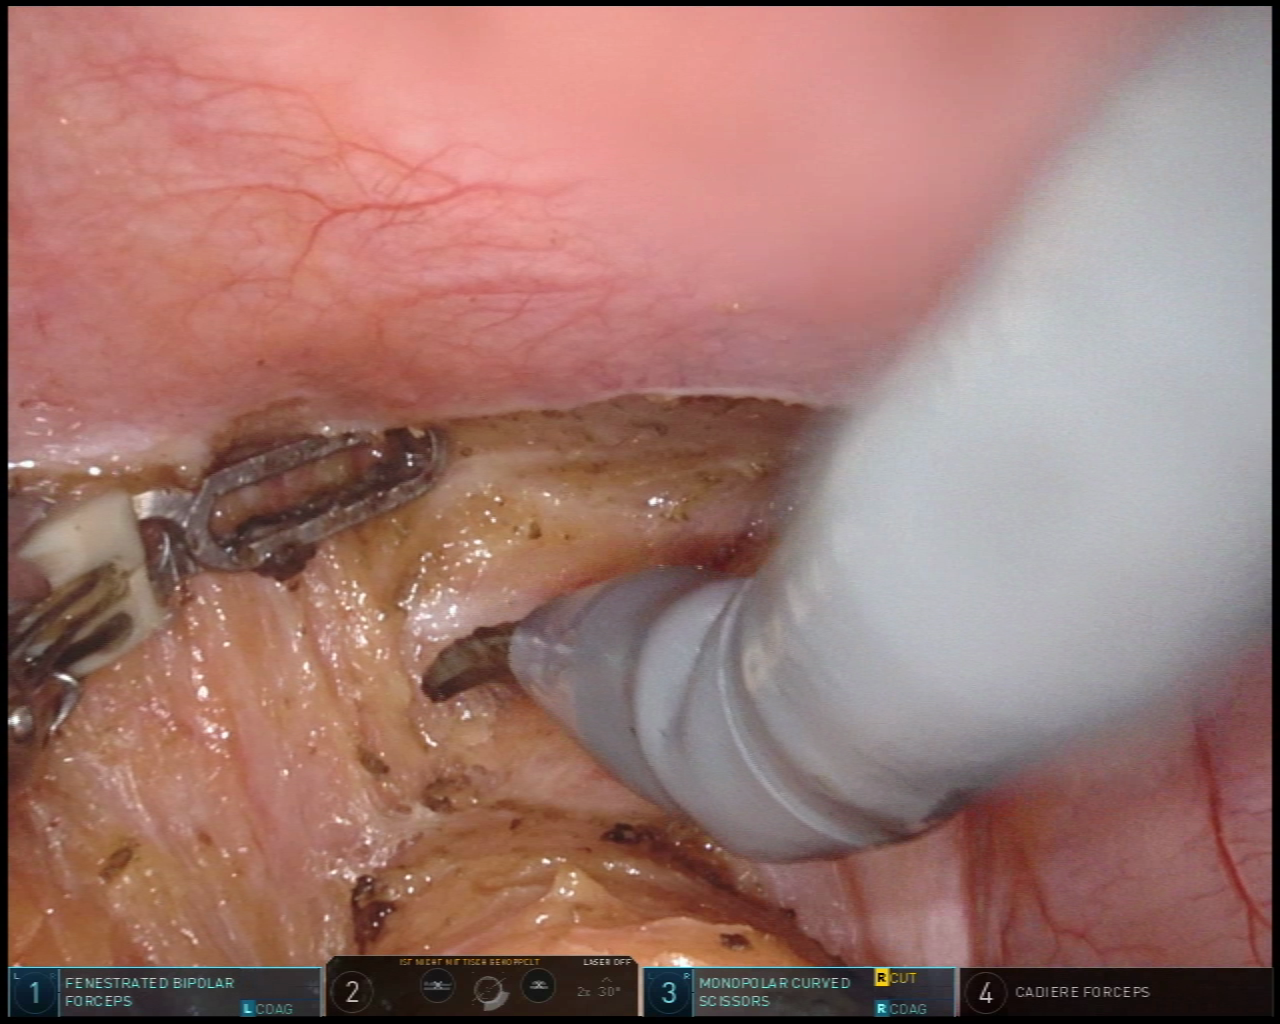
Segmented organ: vesicular_glands
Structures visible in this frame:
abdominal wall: no
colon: no
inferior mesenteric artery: no
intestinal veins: no
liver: no
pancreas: no
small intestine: no
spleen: no
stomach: no
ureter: no
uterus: no
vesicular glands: yes